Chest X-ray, PA view. Patient: 72 years old, sex F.
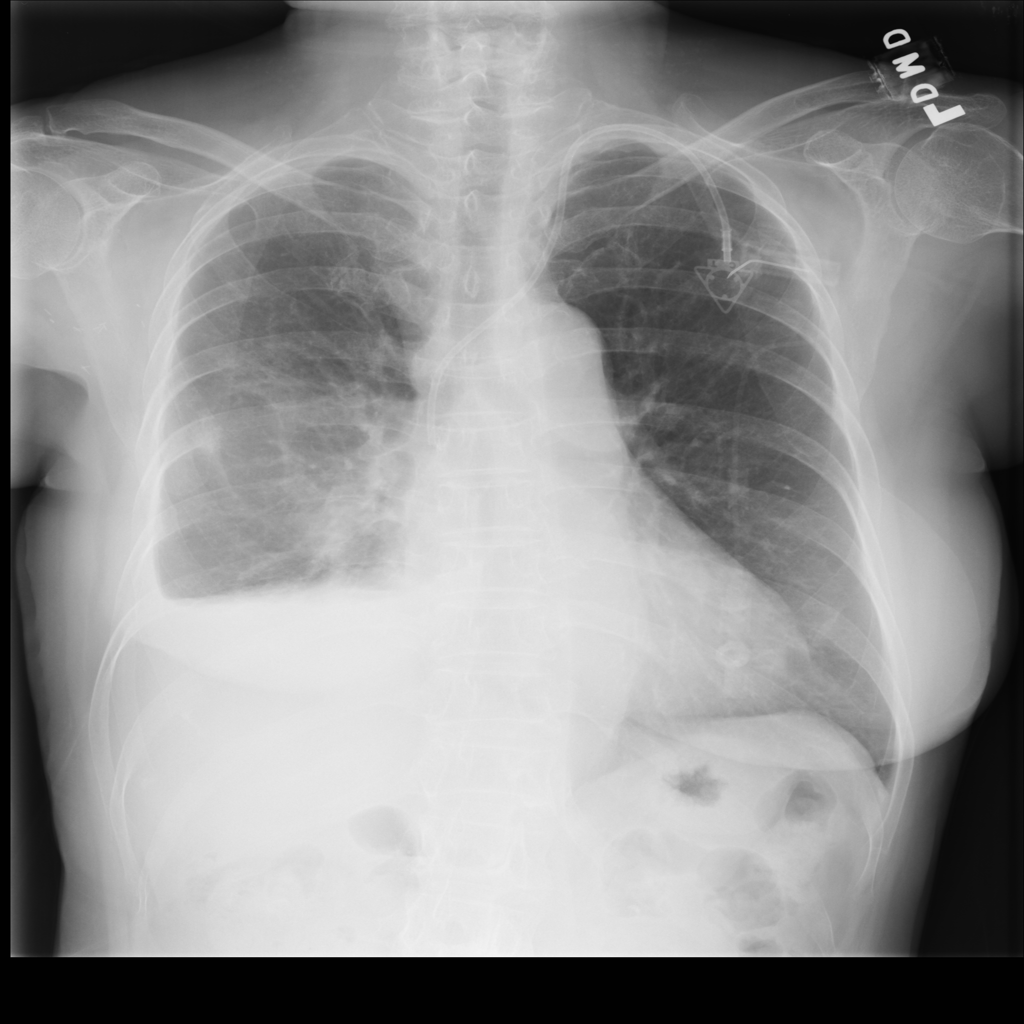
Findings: No Finding